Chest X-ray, PA view. Patient: 69 years old, sex M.
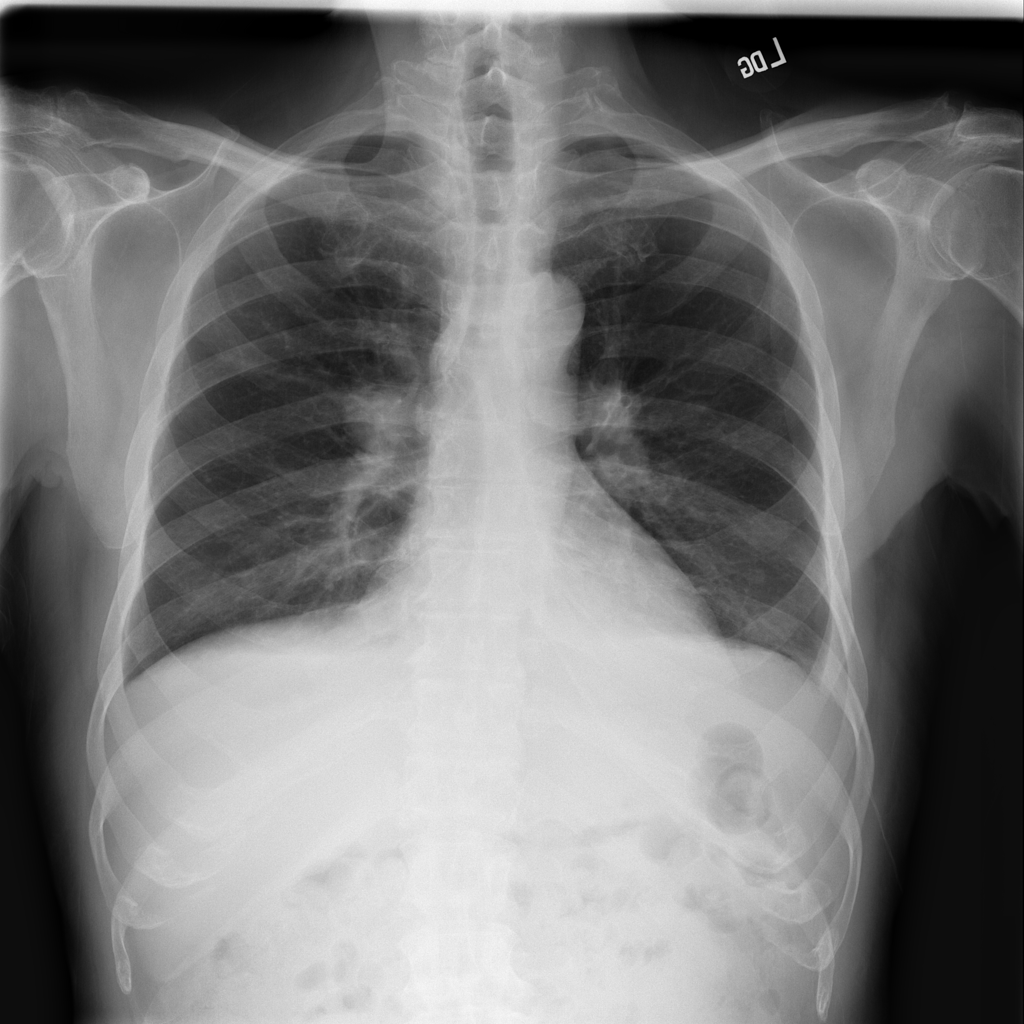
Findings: Effusion, Mass